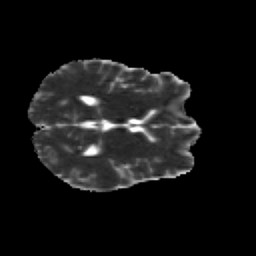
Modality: MD
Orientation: axial
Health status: healthy
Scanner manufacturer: siemens
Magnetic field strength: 3 T
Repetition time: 12 s
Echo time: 0.092 s